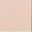
Piece: xx